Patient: sex M, age 66
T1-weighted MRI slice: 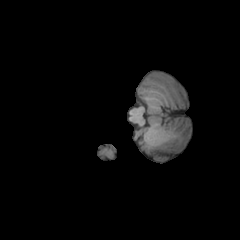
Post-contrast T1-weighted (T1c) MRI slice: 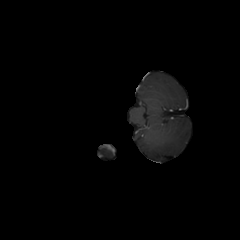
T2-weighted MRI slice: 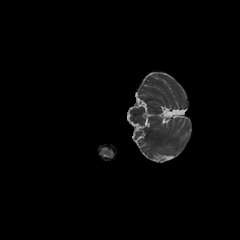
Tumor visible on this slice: no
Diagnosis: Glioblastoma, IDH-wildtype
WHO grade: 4